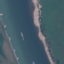
Land use / land cover class: River